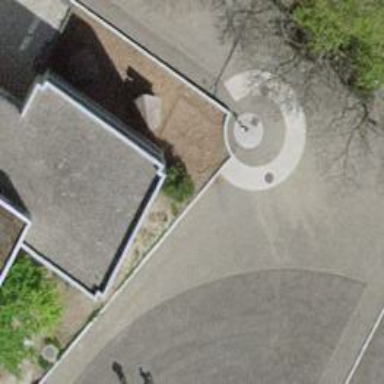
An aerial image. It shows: Drinking water fountain for people to hydrate.